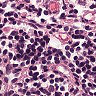
Metastatic tissue present: no